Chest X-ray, PA view. Patient: 65 years old, sex F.
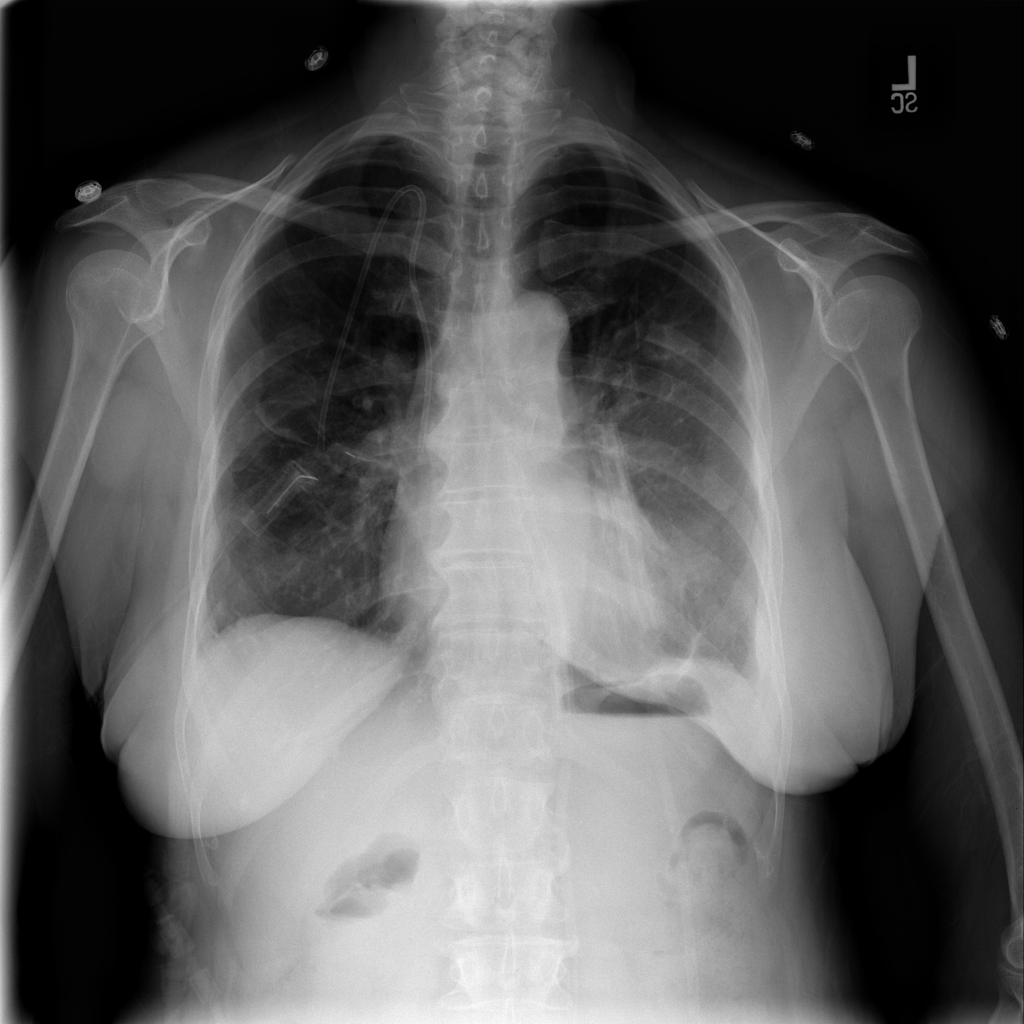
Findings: No Finding